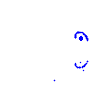
Particle: pion